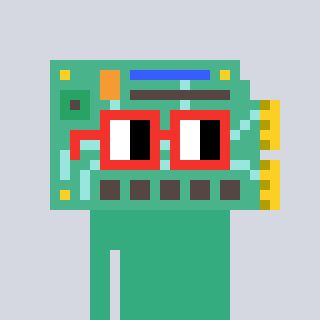
a pixel art character with square red glasses, a chipboard-shaped head and a teal-colored body on a cool background